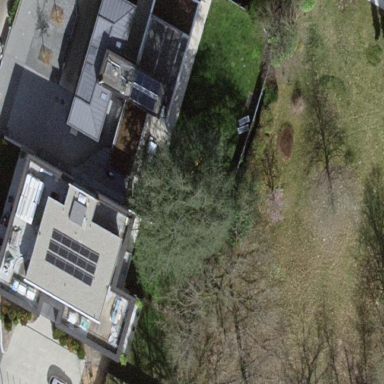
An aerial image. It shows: Garden enclosed by fence.